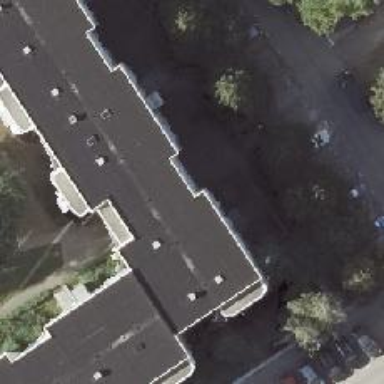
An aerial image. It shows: Footway tunnel passing through building.